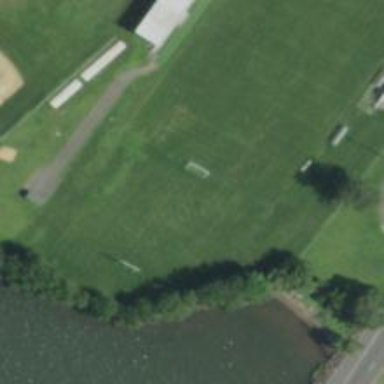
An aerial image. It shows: Soccer pitch with grass surface for leisure land.